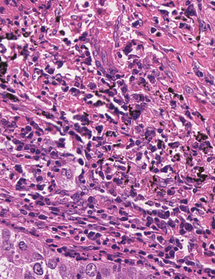
Tumor epithelial tissue: yes
Tumor-associated stroma tissue: yes
Normal tissue: no